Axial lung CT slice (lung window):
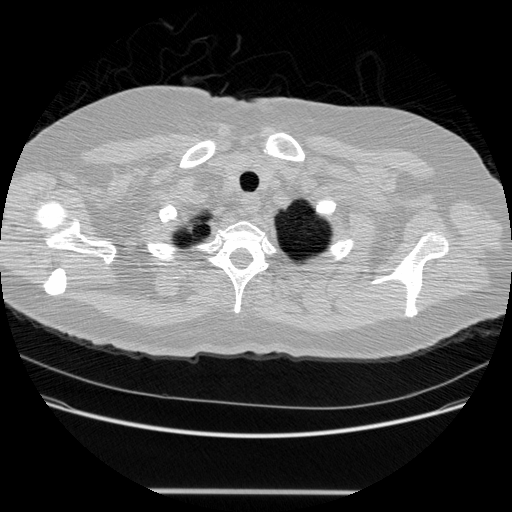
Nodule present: no